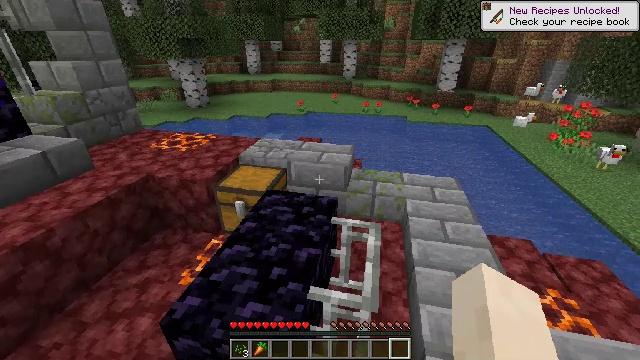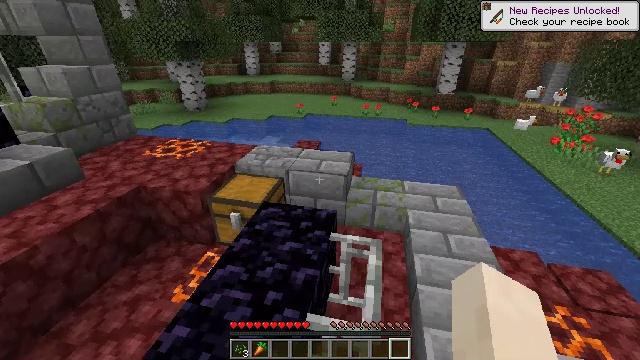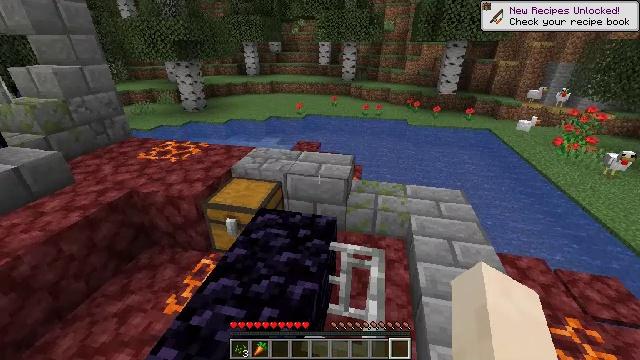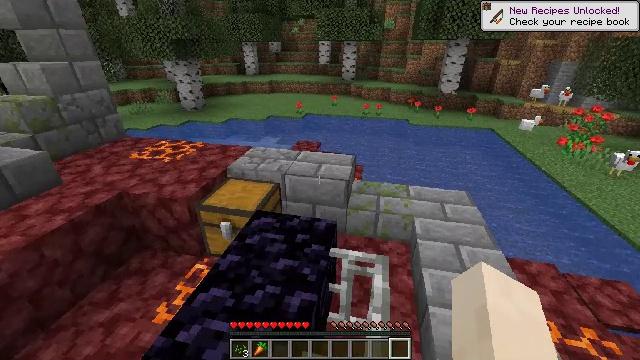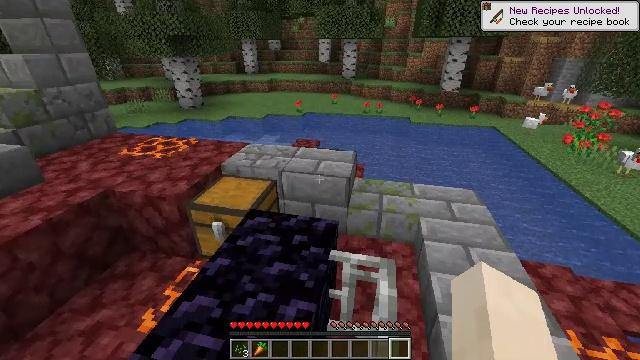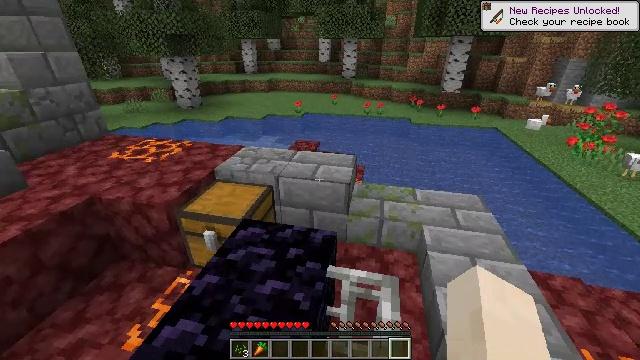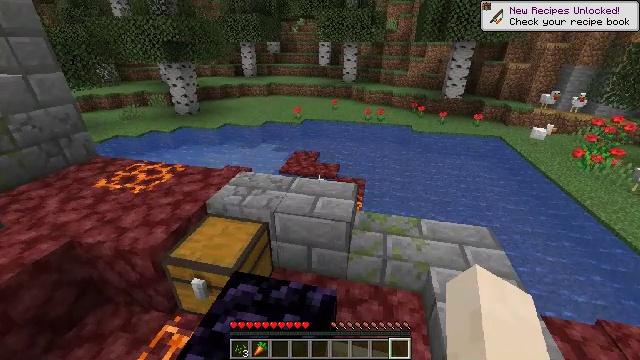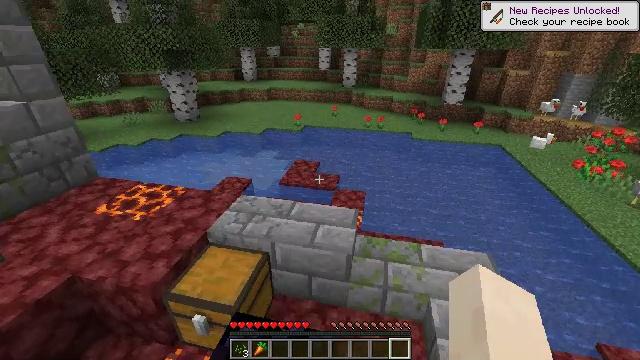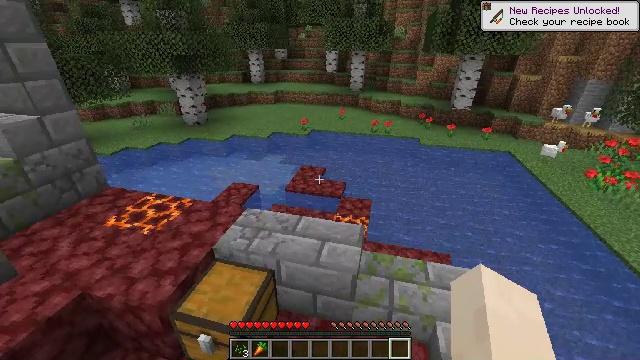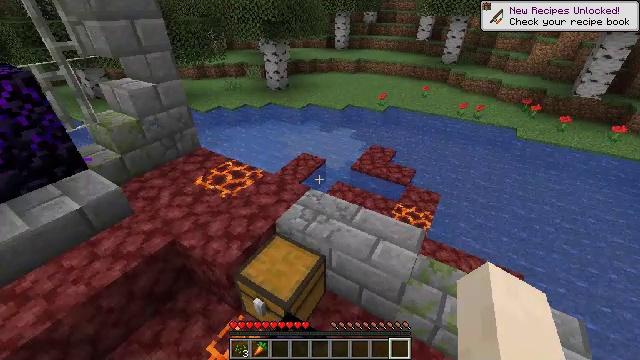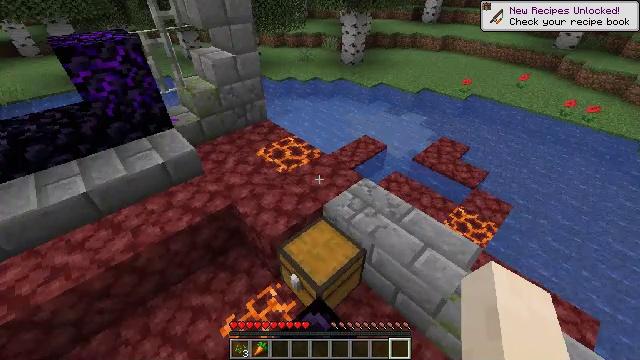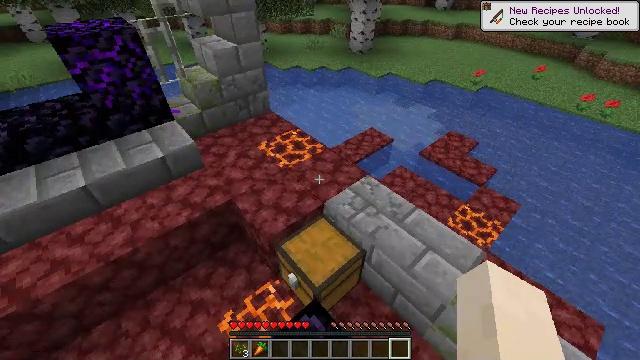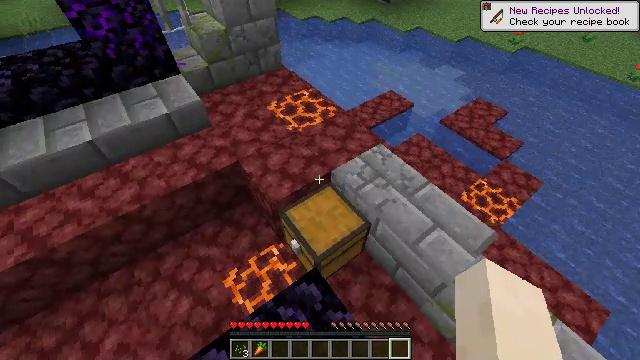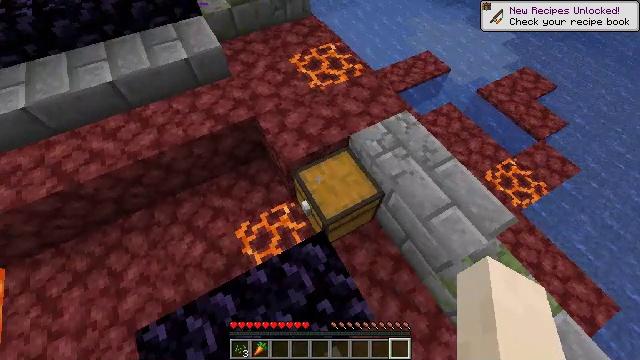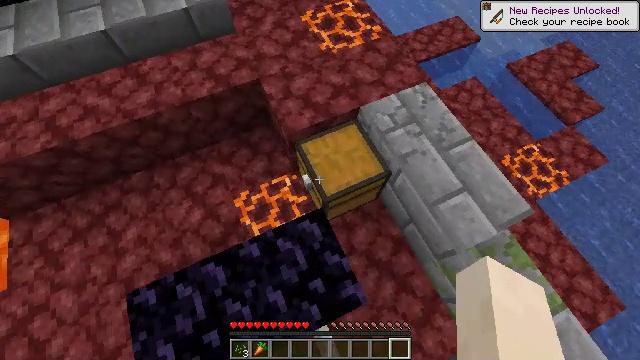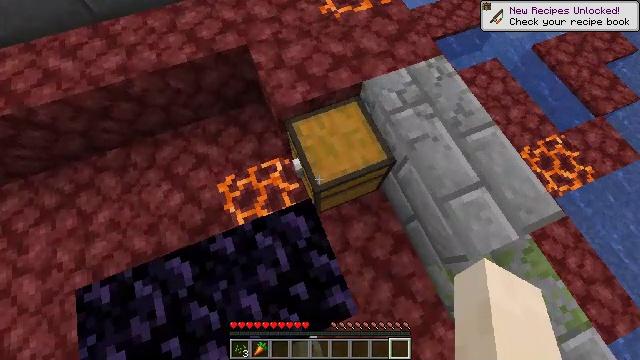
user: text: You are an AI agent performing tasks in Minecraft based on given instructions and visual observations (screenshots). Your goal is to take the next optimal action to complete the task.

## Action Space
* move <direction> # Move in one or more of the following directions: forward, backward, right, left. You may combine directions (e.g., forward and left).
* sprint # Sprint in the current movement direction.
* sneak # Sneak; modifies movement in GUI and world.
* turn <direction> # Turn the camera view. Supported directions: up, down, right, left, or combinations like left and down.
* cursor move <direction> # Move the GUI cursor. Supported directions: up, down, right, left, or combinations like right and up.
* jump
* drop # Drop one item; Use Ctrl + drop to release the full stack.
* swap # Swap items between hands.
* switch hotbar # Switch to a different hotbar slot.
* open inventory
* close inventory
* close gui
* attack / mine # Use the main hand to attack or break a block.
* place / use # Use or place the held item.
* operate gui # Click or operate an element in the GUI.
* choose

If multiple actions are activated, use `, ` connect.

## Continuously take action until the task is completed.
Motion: motion action
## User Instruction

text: Mine cobblestone underground.
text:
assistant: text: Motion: move forward, jump
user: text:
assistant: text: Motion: move forward, jump
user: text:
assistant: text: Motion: move forward, jump
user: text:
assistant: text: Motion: move forward, jump
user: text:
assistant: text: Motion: move forward, jump
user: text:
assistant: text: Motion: move forward, jump
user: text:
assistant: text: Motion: move forward, jump
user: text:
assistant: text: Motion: move forward, turn left, jump
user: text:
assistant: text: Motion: move forward, turn left and down, jump
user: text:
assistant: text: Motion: move forward, turn left and down, jump
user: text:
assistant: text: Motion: move forward, turn left and down, jump
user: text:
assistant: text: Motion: move forward, turn left and down, jump
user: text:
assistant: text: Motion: move forward, turn left and down, jump
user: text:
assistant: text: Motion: turn left and down
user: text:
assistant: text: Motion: turn left and down
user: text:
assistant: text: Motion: turn down
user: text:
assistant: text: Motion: no_op
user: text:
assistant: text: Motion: turn down, use / place
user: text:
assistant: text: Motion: use / place
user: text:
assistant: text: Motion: use / place
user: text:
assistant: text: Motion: use / place
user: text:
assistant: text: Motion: turn up
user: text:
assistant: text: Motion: no_op
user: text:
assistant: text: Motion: no_op
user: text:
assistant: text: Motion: no_op
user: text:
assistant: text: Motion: turn right and up
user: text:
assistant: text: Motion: turn right and up
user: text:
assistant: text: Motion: no_op
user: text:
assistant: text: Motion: no_op
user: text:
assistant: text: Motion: no_op